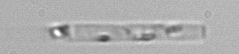
Label: Cerataulina_pelagica